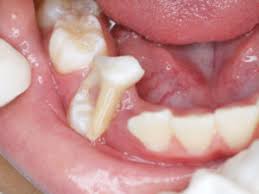
Condition: Caries